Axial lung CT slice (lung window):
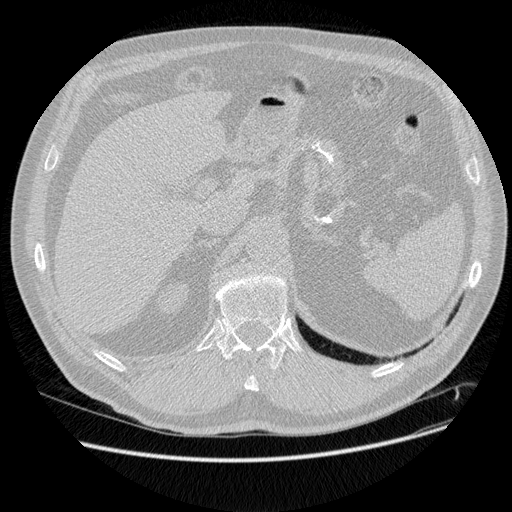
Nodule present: no